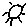
Label: sun